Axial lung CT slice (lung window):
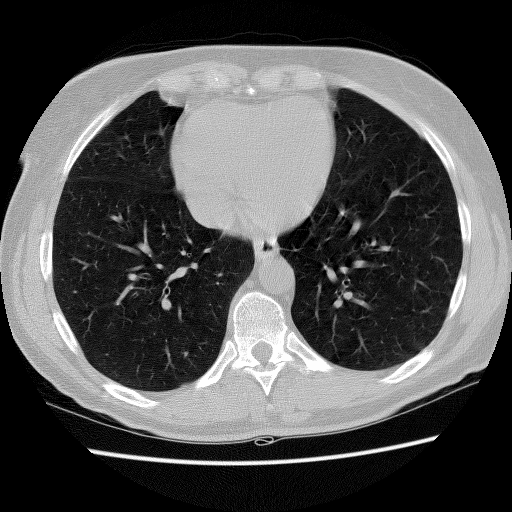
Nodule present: no